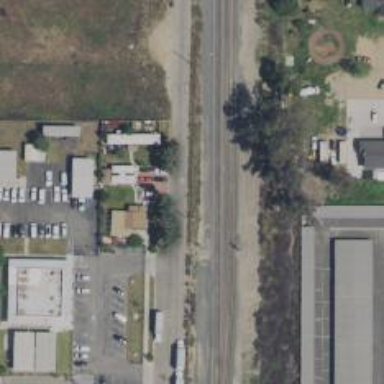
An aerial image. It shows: Junction on the railway.